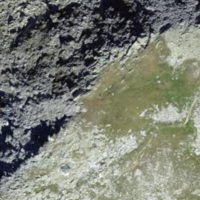
EUNIS habitat code: 48
Species observed at this site:
Corvus corax